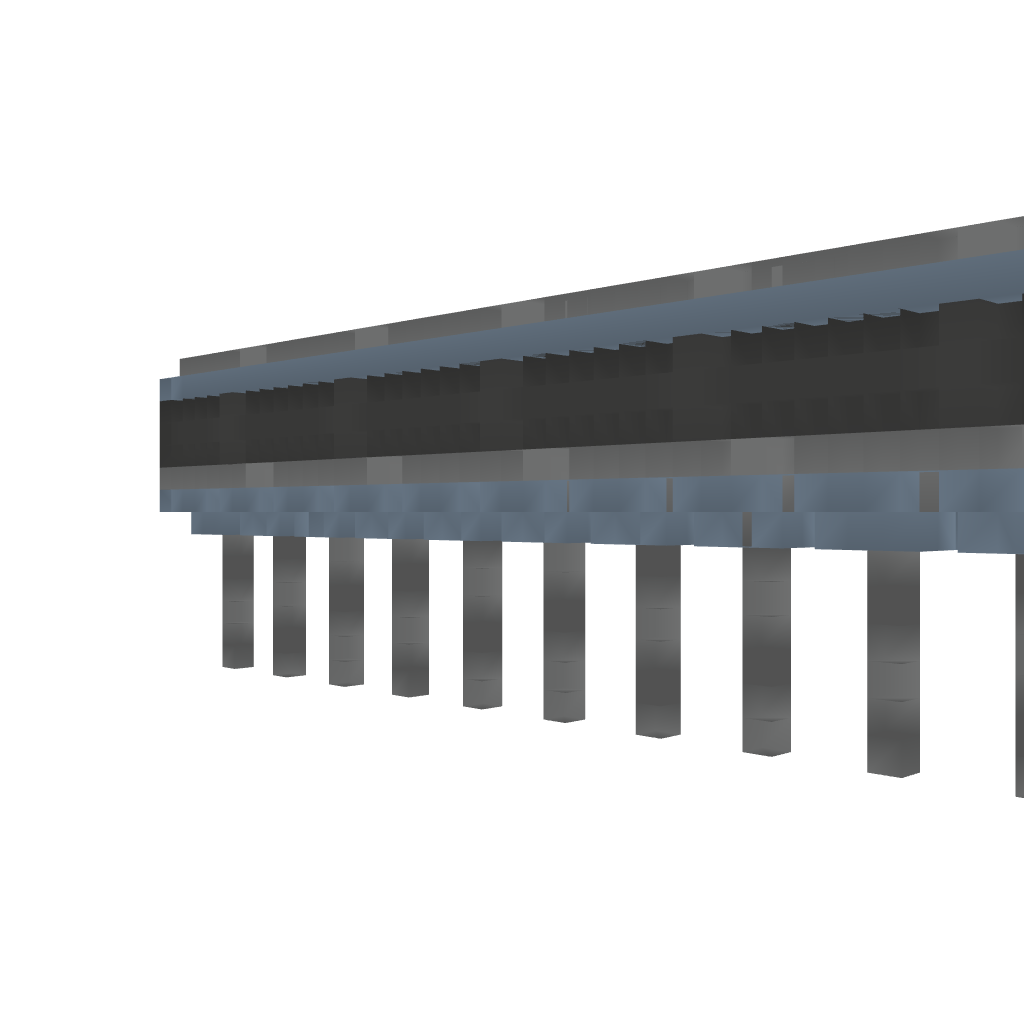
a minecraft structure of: Advanced Minecart Bridge #1 Straight Rail